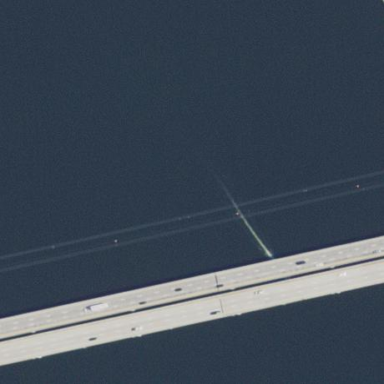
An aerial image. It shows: Bridge with beam structure.